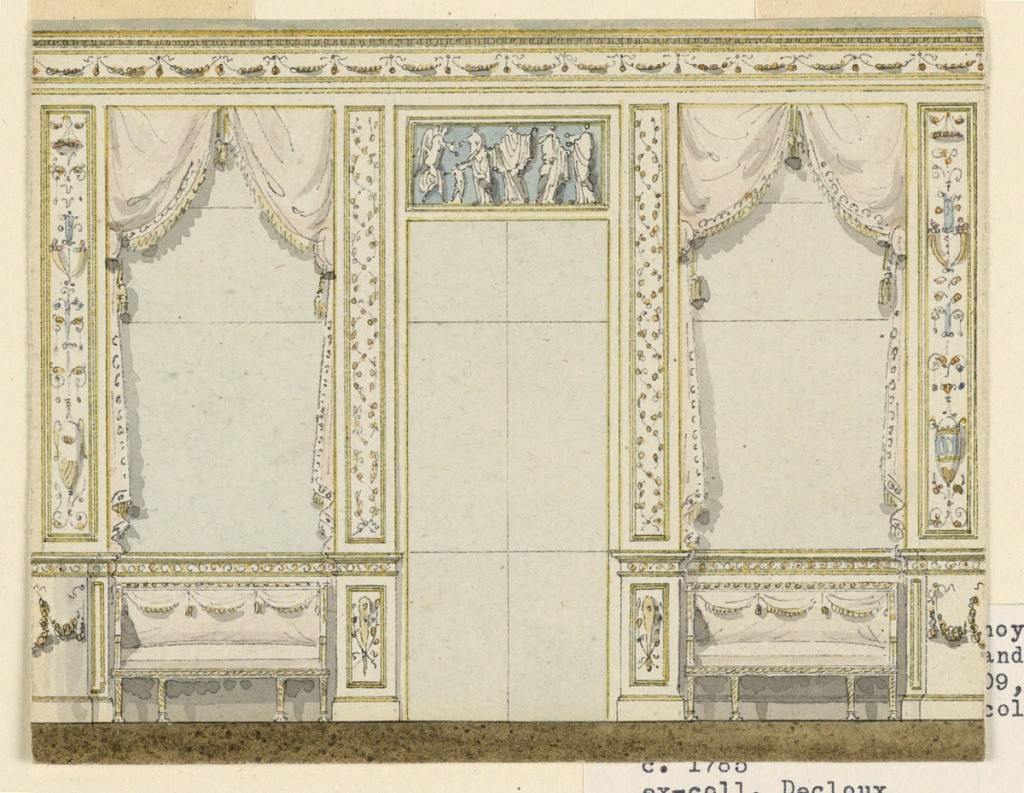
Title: Design for a Salon
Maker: François-Jacques Delannoy, French, 1755 - 1835
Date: ca. 1785
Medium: Pen and ink, brush and watercolor, graphite on paper
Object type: drawing
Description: A short side wall showing a door frame flanked by window. Openings with hangings and sofas.